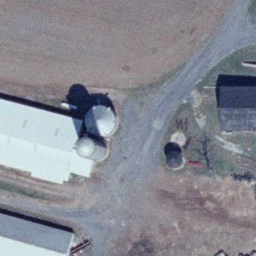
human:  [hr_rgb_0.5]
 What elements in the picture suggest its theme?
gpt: storage tanks